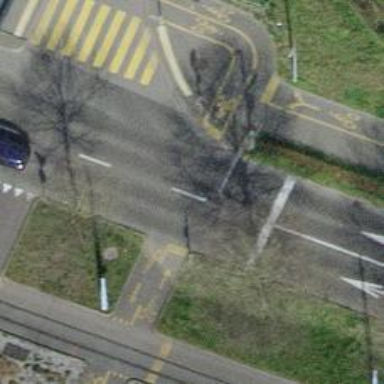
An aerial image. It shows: Road with traffic signals.